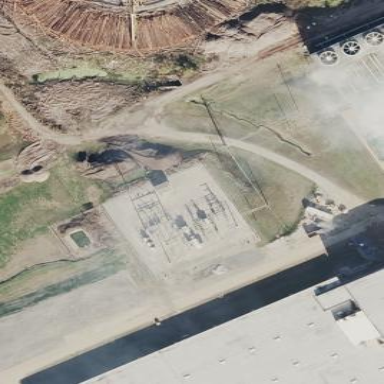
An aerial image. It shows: Industrial power substation surrounded by fence.